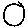
Label: circle